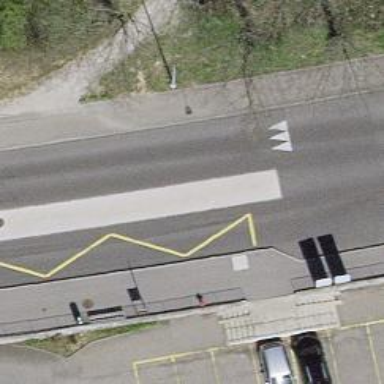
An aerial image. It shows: Bus stop with stop position for public transport.